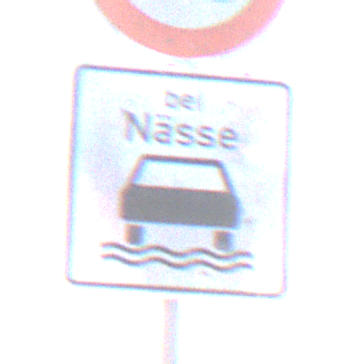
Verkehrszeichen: BeiNaesse
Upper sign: Geschwindigkeit70
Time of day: SunriseSunset
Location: Outdoor (RoadRail)
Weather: PartlyCloudy
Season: NotSpecified
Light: Natural